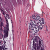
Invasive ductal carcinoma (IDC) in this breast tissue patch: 0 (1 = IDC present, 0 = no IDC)